Question: I try to style my collapsibles. I want to have there a single drop shadow casted from the header on the first element in the following list. But I can't find the right selector to make it a single shadow instead the shadow appears on every li-element. Can you help me please?

I've made a jsfiddle for this <URL>
HTML-Code:
'''
<div data-role="collapsible-set" data-content-theme="d" data-inset="true" >
<div data-role="collapsible" data-inset="false" data-collapsed="false">
<h3>Section 1</h3>
<div data-role="collapsible" class="submenue no_corners"
data-inset="true" data-theme="c" data-theme-content="d"
data-corners="false" data-collapsed="false">
<h3> Submenue </h3>
<ul data-role="listview" data-icon="plus">
<li>Subitem </li>
<li>Subitem </li>
<li>Subitem </li>
</ul>
</div>
</div>
</div>
'''
CSS-Style:
'''
.ui-collapsible-content li {
-webkit-box-shadow: inset 0px 8px 8px -2px #AAAAAA;
-moz-box-shadow: inset 0px 8px 8px -2px #AAAAAA;
box-shadow: inset 0px 8px 8px -2px #AAAAAA;
}
'''
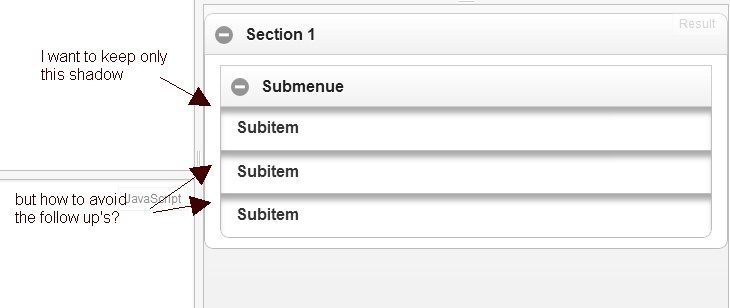
Answer: Use psuedo CSS selector <URL>
> <URL>
'''
.ui-collapsible-content li:first-child {
-webkit-box-shadow: inset 0px 8px 8px -2px #AAAAAA;
-moz-box-shadow: inset 0px 8px 8px -2px #AAAAAA;
box-shadow: inset 0px 8px 8px -2px #AAAAAA;
}
'''